Interaction volume radius: 10 \u00c5
Interaction volume height: 25 \u00c5
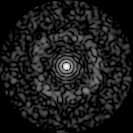
Disorder parameter: 0.8495